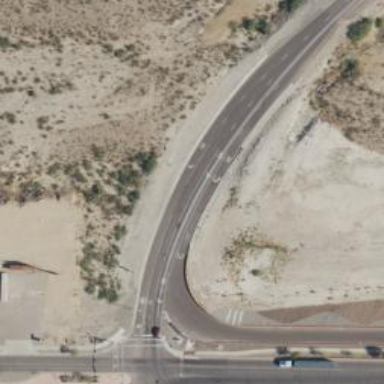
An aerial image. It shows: Tertiary road with frontage road.